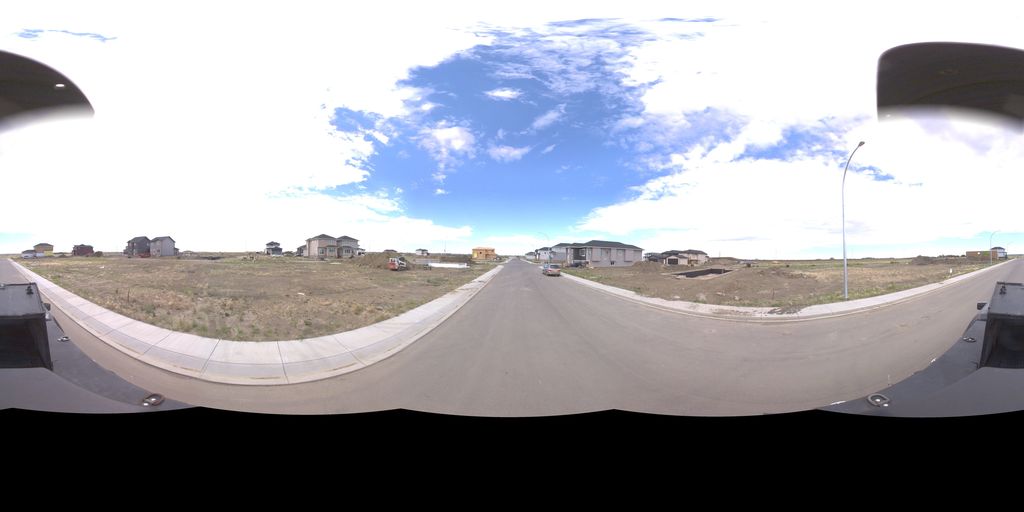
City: saskatoon